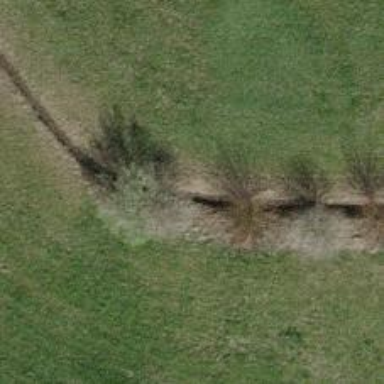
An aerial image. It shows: Ditch in the surroundings.